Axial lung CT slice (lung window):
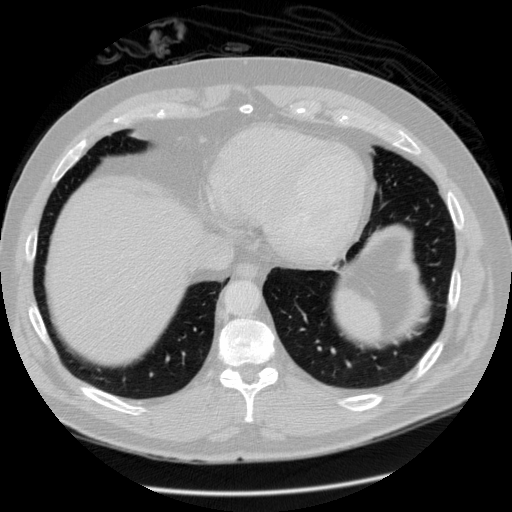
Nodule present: no